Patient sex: M
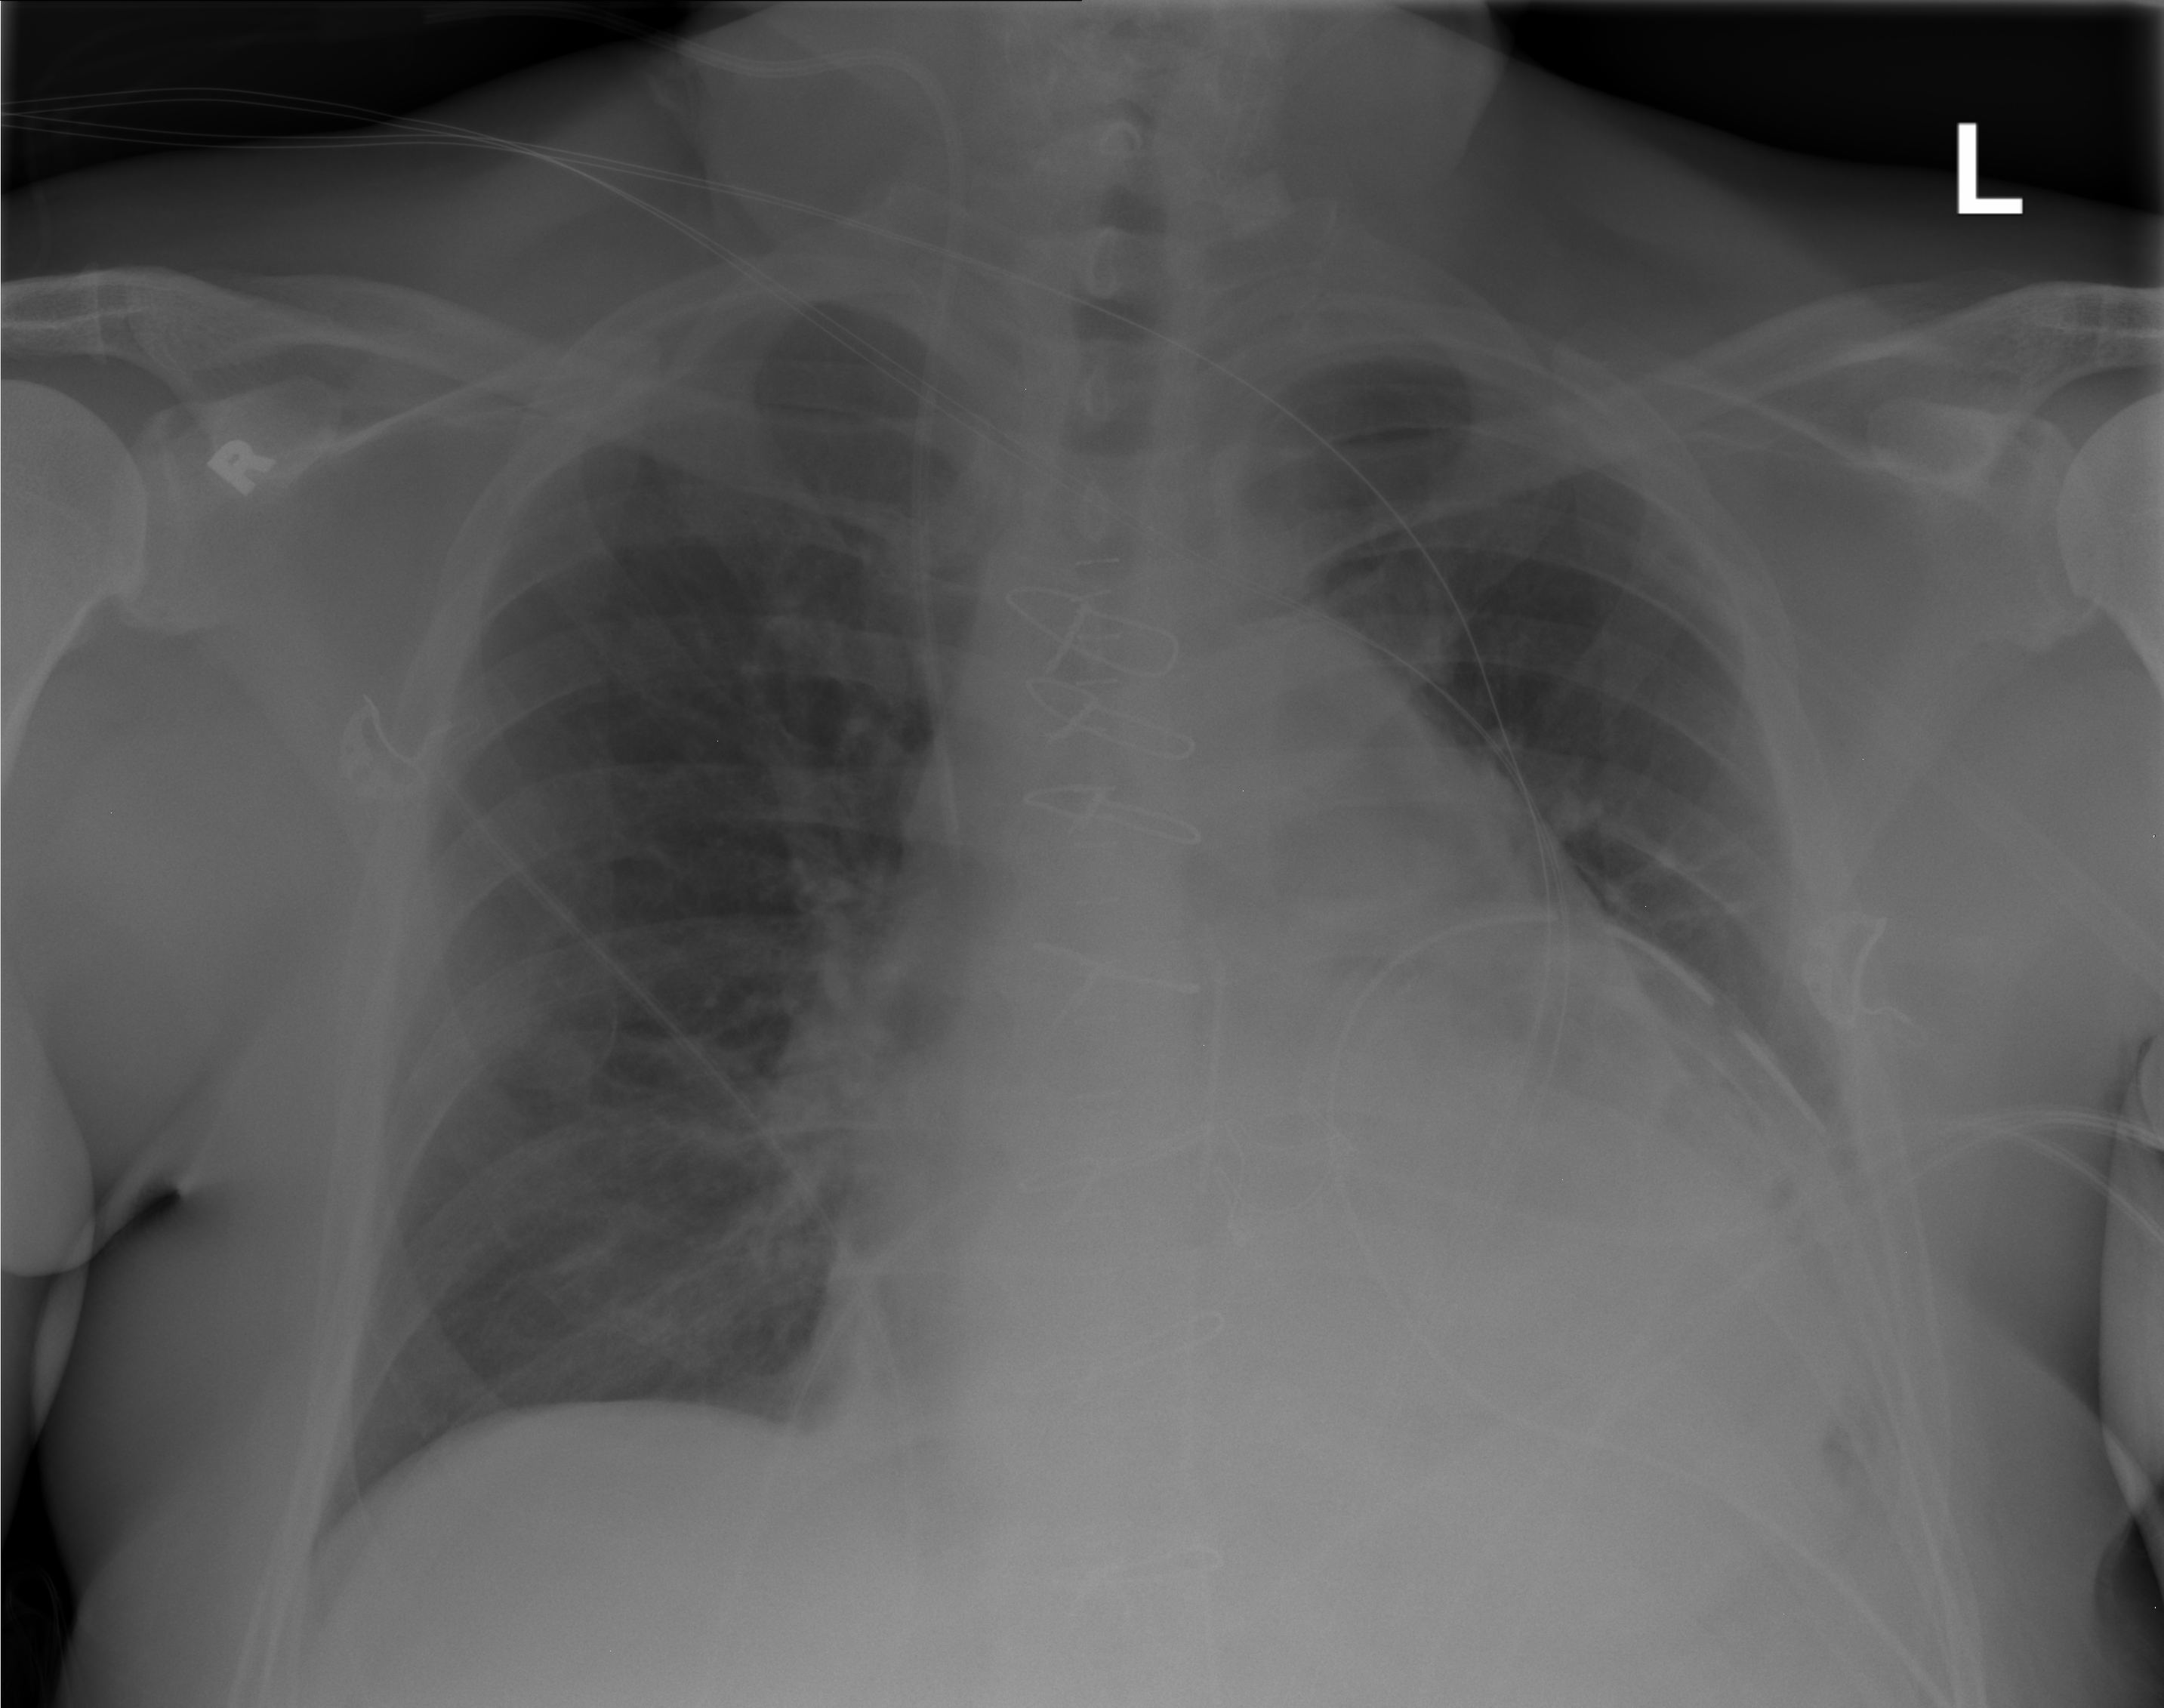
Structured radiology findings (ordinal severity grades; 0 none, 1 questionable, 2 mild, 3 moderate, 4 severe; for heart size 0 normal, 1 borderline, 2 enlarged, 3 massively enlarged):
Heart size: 2
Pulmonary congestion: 0
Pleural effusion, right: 0
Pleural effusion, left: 0
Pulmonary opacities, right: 0
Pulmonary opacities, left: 0
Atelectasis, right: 2
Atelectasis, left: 2